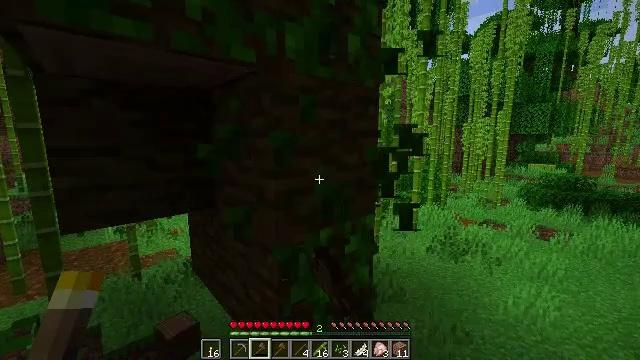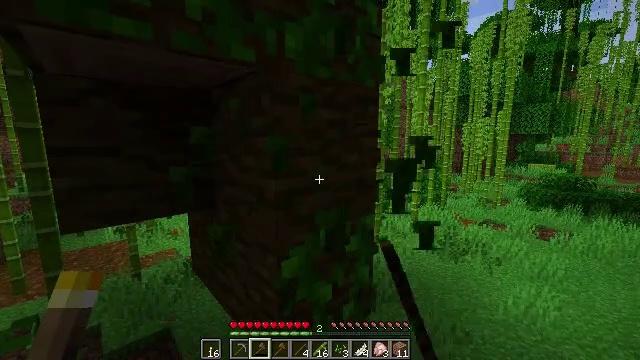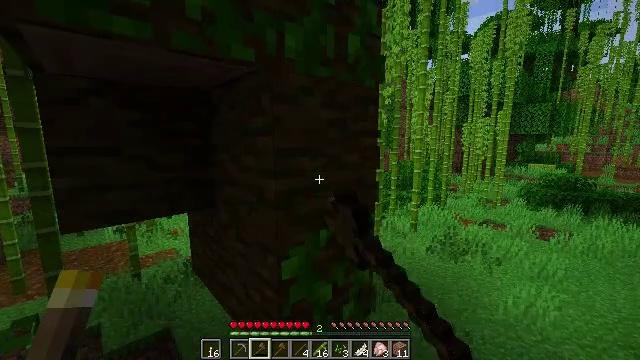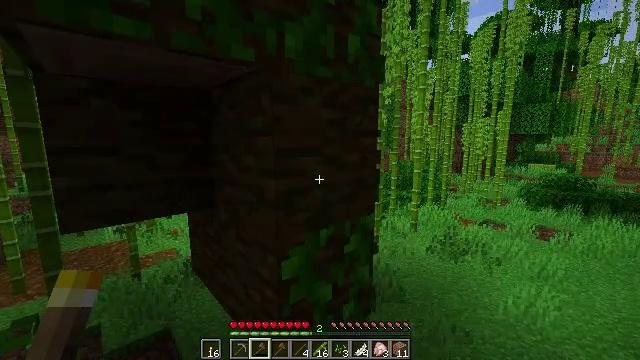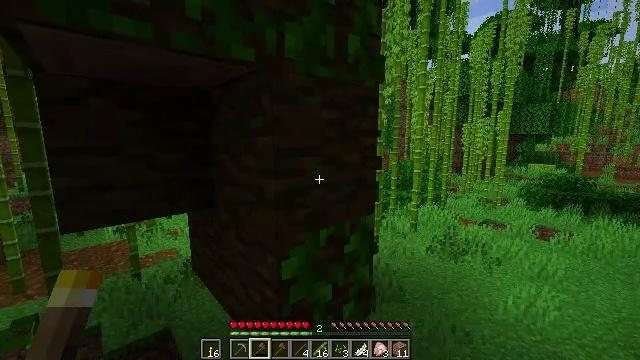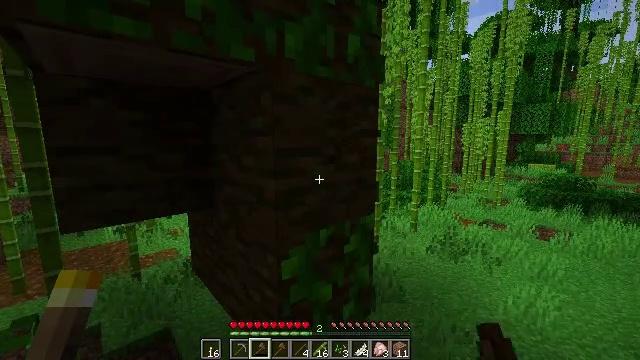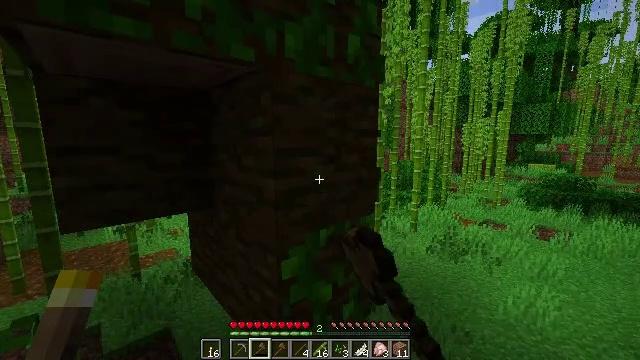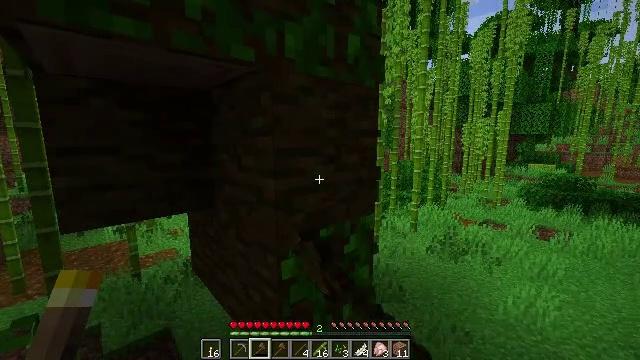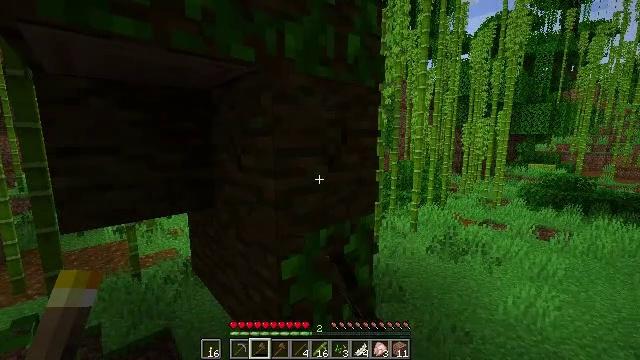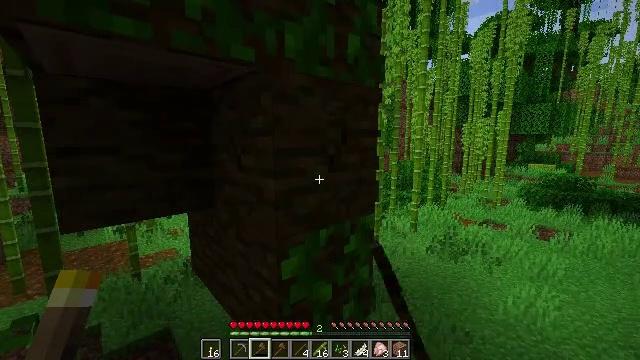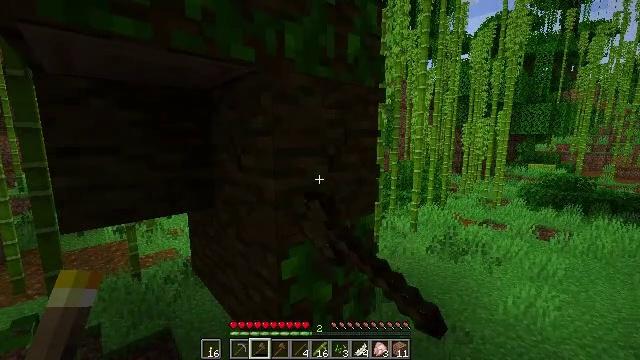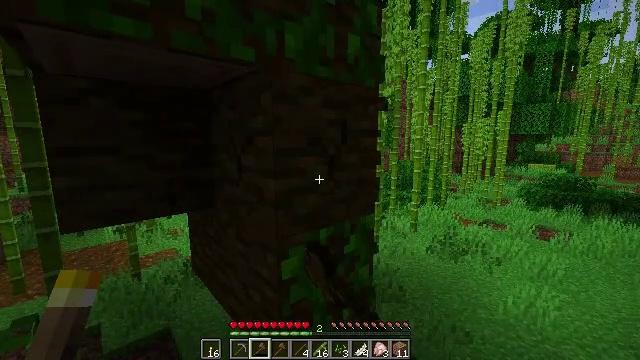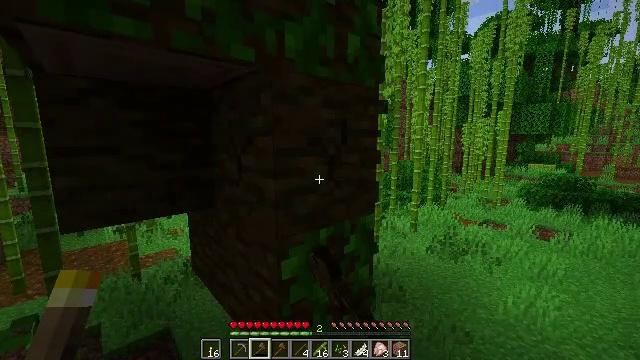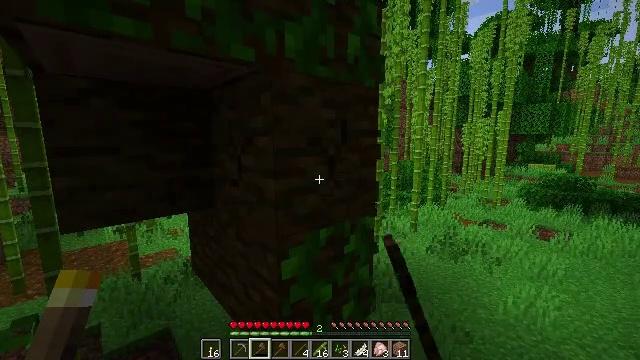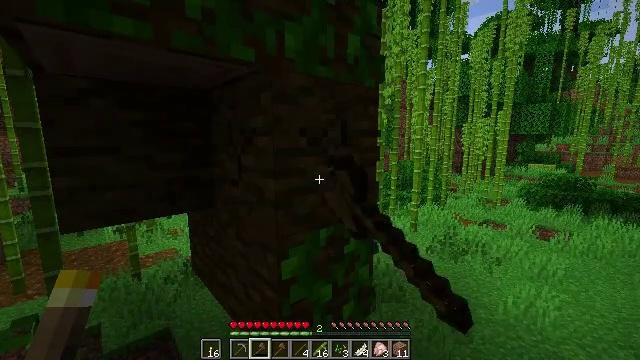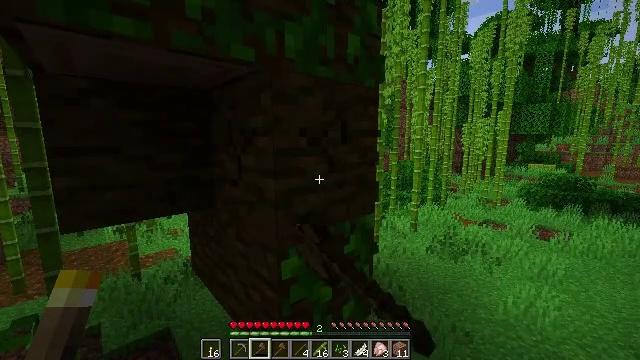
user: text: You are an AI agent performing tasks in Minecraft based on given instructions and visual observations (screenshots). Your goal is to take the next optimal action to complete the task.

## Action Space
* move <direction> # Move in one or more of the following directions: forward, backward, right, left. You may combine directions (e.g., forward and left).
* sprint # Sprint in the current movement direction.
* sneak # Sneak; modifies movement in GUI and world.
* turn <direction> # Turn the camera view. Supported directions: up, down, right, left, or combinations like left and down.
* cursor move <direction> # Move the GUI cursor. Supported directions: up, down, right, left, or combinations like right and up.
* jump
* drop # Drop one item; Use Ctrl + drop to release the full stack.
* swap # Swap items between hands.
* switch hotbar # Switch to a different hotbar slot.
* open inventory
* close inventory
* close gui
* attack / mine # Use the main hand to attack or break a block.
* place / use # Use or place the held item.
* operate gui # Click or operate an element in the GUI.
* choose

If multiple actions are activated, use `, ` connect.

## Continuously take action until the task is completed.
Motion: motion action
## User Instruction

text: Chop down a jungle log from the jungle tree.
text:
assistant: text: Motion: attack / mine
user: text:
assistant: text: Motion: attack / mine
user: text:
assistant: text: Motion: attack / mine
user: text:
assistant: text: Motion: attack / mine
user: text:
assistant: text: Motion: attack / mine
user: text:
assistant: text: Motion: attack / mine
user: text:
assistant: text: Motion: attack / mine
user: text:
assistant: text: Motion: attack / mine
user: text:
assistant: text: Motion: attack / mine
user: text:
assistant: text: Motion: attack / mine
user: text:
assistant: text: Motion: attack / mine
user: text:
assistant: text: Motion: attack / mine
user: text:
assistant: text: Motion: attack / mine
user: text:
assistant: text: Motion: attack / mine
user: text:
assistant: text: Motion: attack / mine
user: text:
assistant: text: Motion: attack / mine
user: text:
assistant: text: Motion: attack / mine
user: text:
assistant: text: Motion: attack / mine
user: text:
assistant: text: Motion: attack / mine
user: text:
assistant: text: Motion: attack / mine
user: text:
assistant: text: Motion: attack / mine
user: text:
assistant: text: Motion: attack / mine
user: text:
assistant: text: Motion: attack / mine
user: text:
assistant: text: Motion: attack / mine
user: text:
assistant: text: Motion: attack / mine
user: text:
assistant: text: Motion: attack / mine
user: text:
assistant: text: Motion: attack / mine
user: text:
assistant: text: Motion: attack / mine
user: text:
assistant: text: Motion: attack / mine
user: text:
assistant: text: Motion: attack / mine